Question: Having a raster in R, how can I draw a contour line the grids (not joining the centers or anything else, really following the boundaries of the grids) having some value (or identified by some mask)?
The following example shows how to get the contour lines around areas with value 0.6: how to do the same but with the lines following the borders of the grids?
The function should return an object to add to a plot (as a 'SpatialLinesDataFrame' for 'rasterToContour'), and adjacent grids should be included in one single contour line (i.e., only the outer boundaries of a polygon should be drawn). I couldn't find the solution with 'rasterToPolygons' (see <URL>.
'''
set.seed(2)
r <- raster(nrow=10, ncol=10)
r[] <- runif(ncell(r))
r[r>0.6] <- 0.6
rc <- rasterToContour(r, levels=c(0.6))
plot(r)
plot(rc, add=TRUE)
'''

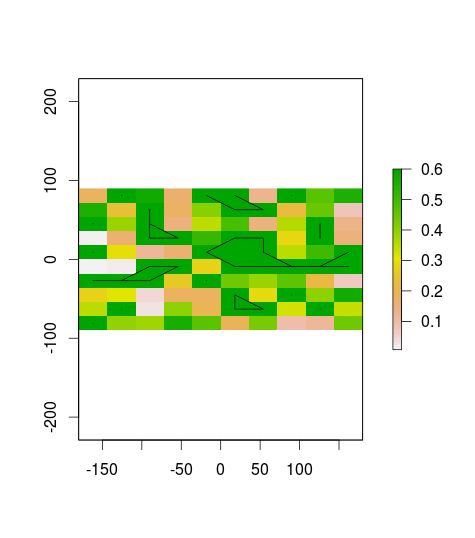
Answer: I'd use a combination of 'clump()' and 'rasterToPolygons()':
'''
library(raster)
library(rgeos) ## For dissolve = TRUE in rasterToPolygons()
## Recreate your data
set.seed(2)
r <- raster(nrow = 10, ncol = 10)
r[] <- runif(ncell(r))
plot(r)
## Compute and then plot polygons surrounding cells with values greater than 0.6
SP <- rasterToPolygons(clump(r > 0.6), dissolve = TRUE)
plot(SP, add = TRUE)
'''